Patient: sex F, age 65
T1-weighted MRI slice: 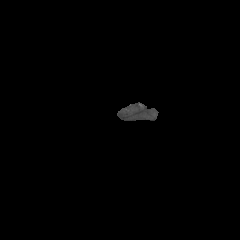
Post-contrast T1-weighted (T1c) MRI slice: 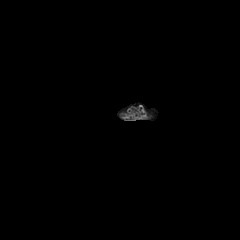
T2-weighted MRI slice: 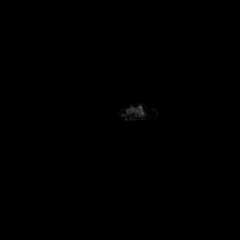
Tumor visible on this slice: no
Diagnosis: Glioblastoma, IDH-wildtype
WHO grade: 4